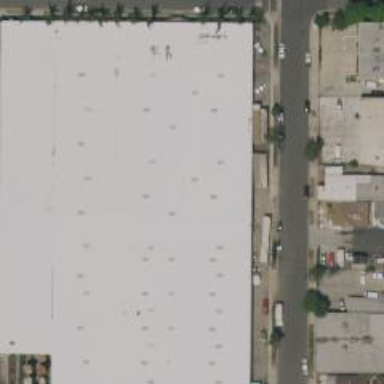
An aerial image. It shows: Industrial building.